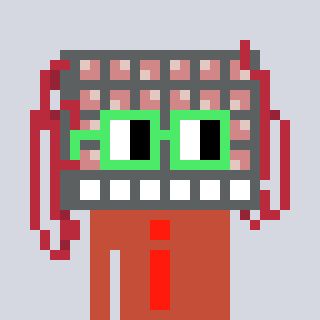
a pixel art character with square light green glasses, a turing-shaped head and a rust-colored body on a cool background